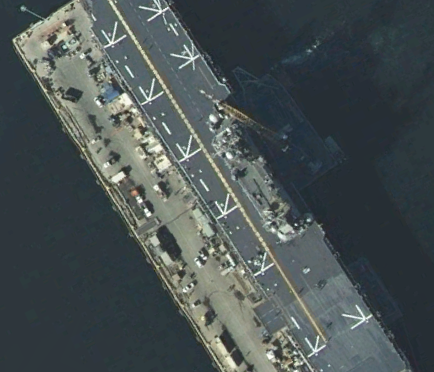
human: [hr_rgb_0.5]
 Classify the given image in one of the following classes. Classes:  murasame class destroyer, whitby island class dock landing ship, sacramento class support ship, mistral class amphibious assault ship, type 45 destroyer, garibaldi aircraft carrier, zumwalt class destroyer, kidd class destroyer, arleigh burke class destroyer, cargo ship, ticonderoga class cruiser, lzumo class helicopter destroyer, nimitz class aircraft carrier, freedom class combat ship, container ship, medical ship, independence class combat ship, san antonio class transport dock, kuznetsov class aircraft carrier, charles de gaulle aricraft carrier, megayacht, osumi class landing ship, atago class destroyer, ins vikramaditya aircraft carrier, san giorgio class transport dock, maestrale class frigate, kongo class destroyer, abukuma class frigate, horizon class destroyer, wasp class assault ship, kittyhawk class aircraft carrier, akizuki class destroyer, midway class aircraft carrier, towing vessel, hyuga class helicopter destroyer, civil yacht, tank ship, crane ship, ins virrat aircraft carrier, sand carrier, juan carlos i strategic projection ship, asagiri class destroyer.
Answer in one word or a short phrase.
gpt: Wasp class assault ship